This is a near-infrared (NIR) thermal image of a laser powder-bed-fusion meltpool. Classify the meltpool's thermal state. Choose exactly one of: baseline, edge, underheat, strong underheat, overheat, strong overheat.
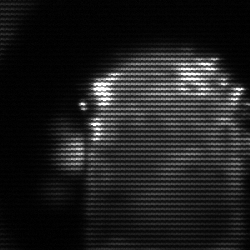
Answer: baseline